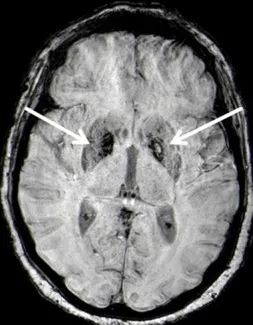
Hemoside deposits. SWI.
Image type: radiology (mri)